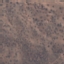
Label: HerbaceousVegetation